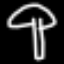
Label: mushroom